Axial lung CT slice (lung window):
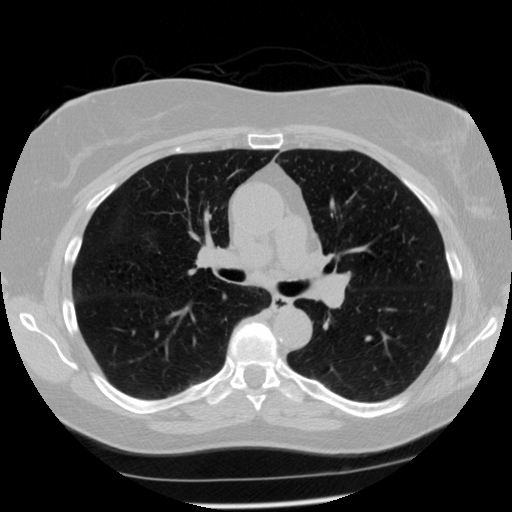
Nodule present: no